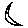
Label: moon